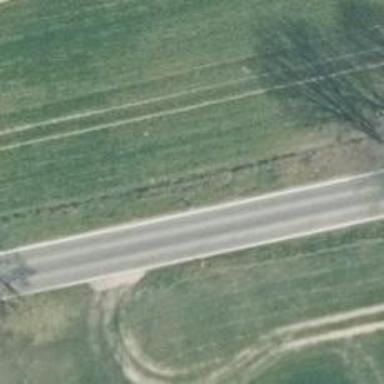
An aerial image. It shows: Tertiary road with asphalt surface.